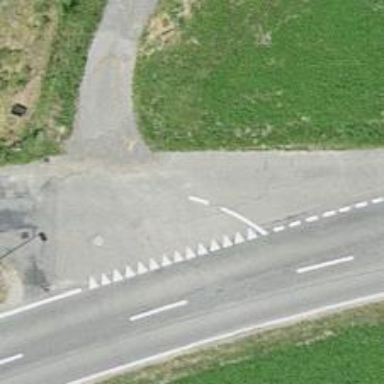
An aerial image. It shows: Smoothly paved residential road.